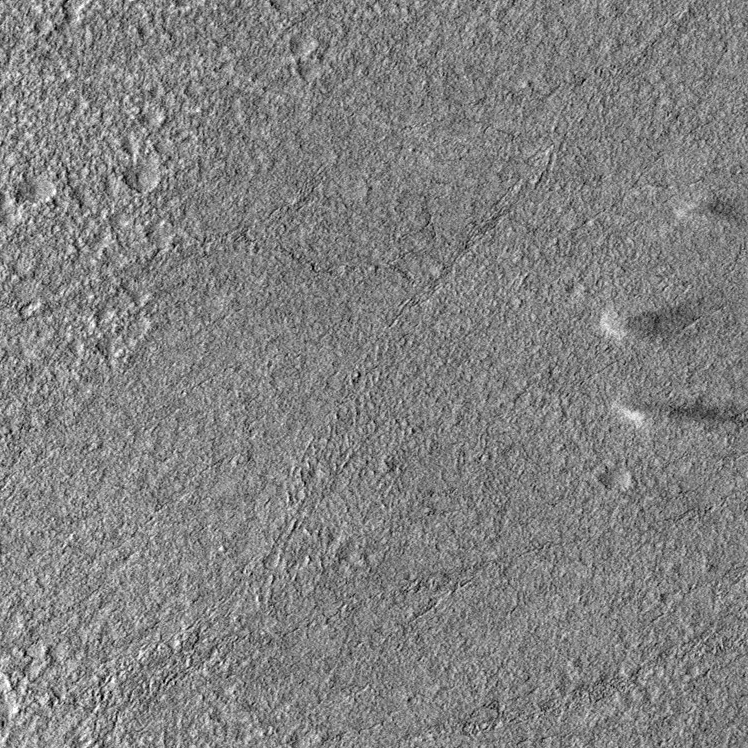
Label: dustdevil, dustdevil, dustdevil